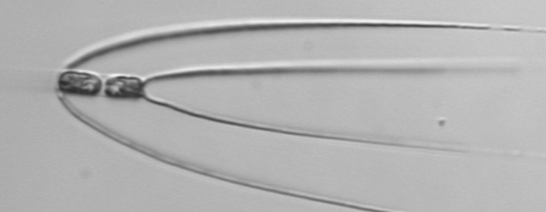
Label: Chaetoceros_peruvianis